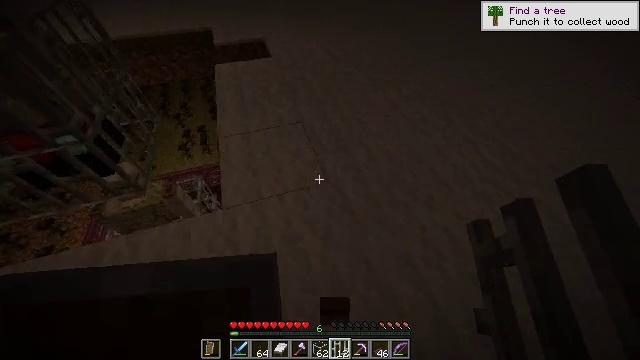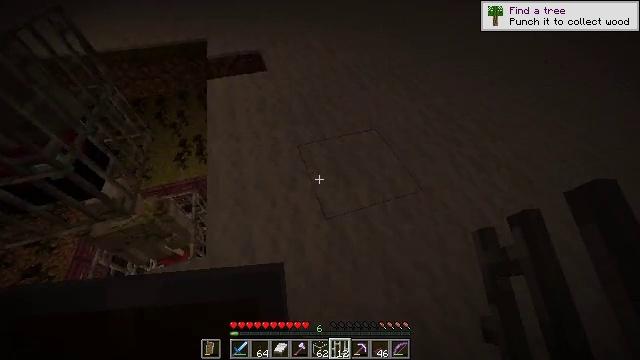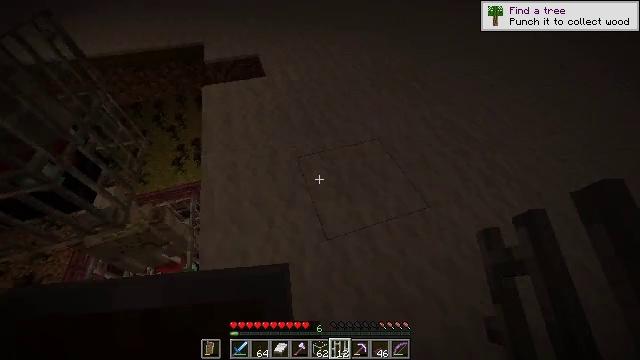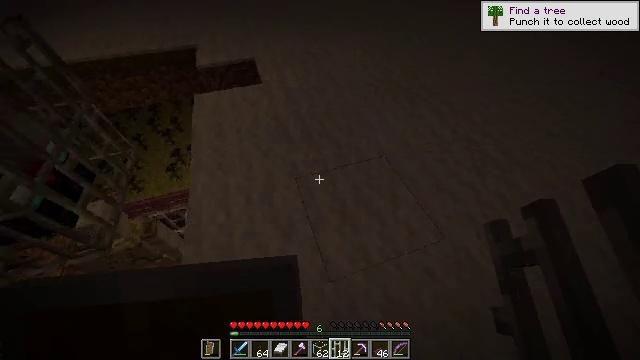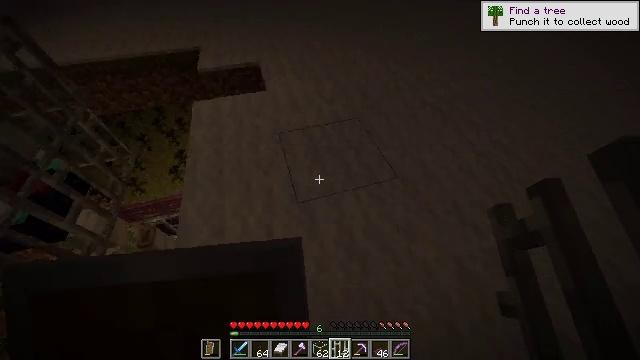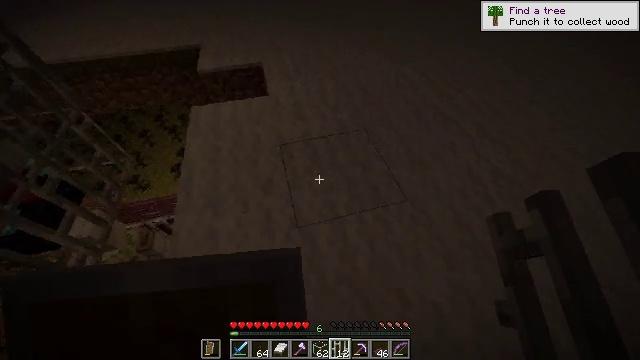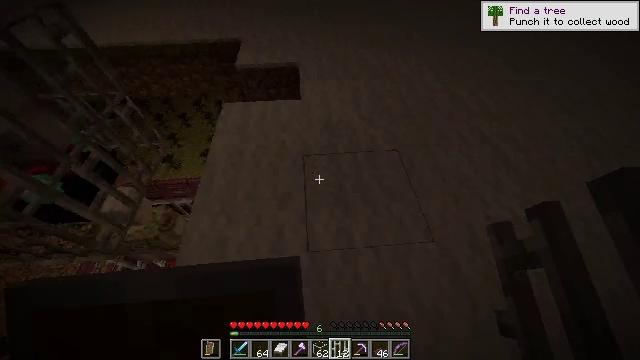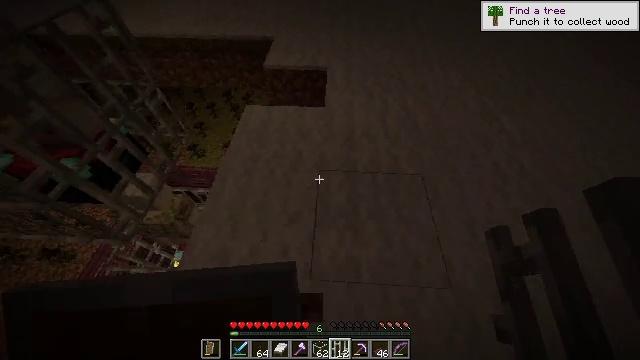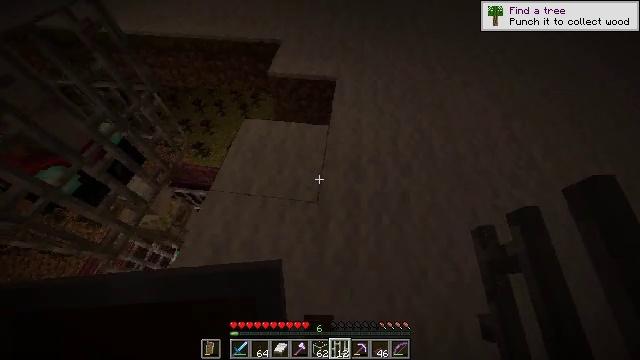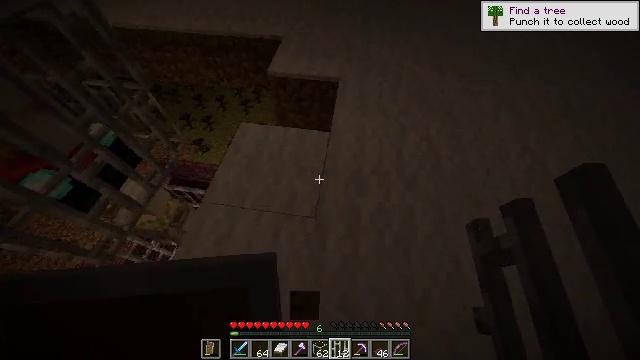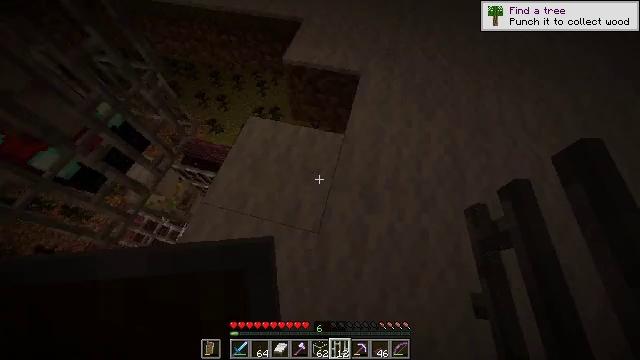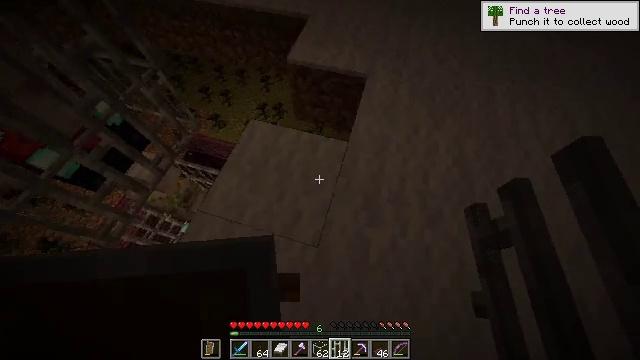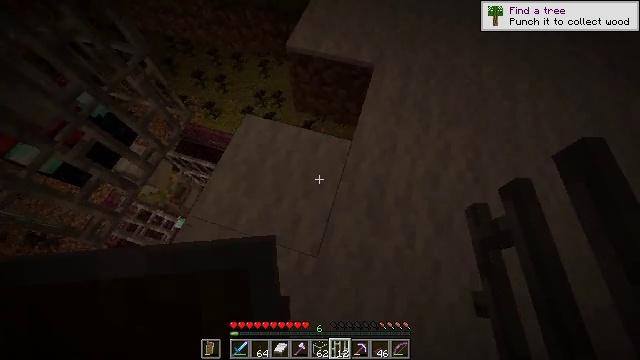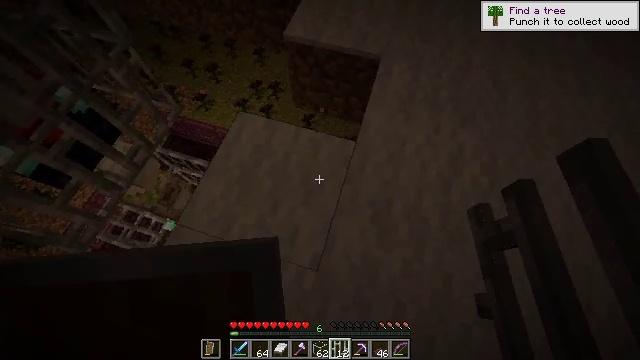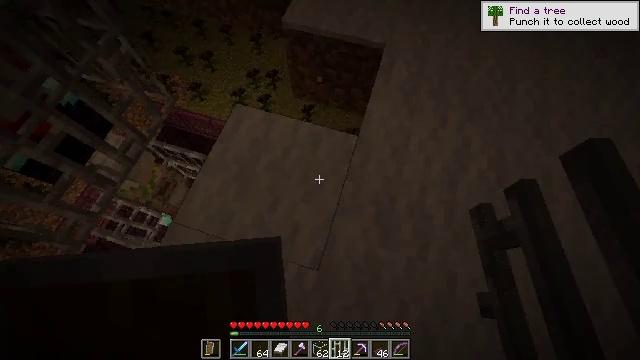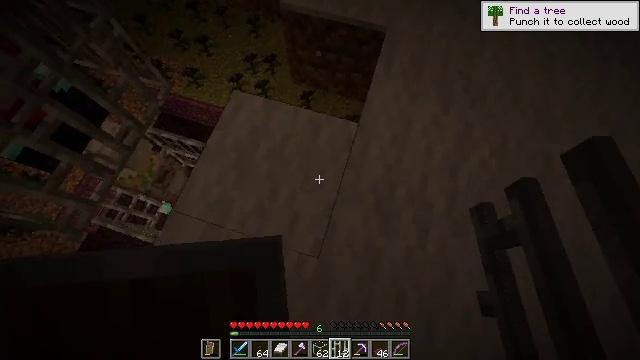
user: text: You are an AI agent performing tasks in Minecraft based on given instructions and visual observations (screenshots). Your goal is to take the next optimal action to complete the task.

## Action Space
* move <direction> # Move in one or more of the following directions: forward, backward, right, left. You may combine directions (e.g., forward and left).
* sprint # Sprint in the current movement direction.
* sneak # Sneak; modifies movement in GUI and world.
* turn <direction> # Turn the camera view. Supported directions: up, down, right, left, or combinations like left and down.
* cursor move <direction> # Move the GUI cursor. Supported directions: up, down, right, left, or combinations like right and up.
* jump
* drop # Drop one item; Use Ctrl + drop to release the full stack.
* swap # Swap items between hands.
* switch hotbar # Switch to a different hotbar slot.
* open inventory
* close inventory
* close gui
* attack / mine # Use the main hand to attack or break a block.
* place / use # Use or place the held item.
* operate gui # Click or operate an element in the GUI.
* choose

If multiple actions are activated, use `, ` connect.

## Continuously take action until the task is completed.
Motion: motion action
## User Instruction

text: Collect the rare wither rose.
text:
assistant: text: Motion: move forward
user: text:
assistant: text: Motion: move forward
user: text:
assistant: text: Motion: move forward
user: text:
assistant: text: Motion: move forward, turn left
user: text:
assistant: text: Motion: move forward, turn left and down
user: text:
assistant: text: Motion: move forward, turn left
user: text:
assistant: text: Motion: move forward, turn left
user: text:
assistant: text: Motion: move forward, turn left and down
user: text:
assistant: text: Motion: move forward, turn left and down
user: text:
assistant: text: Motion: move forward, turn left and down
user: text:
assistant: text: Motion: turn left and down
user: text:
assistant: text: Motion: turn down
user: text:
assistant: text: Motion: no_op
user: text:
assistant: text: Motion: turn down
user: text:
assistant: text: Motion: turn down
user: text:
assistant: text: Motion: move forward
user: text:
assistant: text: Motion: move forward
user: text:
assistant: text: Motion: move forward
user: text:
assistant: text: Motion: move forward, turn down
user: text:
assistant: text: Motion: turn down
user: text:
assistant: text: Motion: no_op
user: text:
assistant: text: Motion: no_op
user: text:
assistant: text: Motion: no_op
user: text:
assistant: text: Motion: no_op
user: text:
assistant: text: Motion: no_op
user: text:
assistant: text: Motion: no_op
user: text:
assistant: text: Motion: no_op
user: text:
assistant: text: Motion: no_op
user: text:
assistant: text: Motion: no_op
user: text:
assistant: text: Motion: no_op